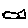
Label: fish